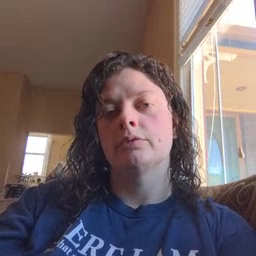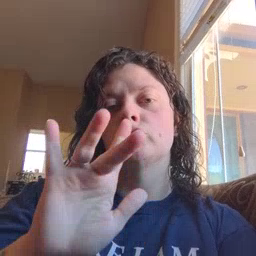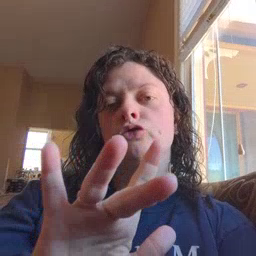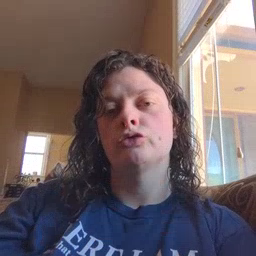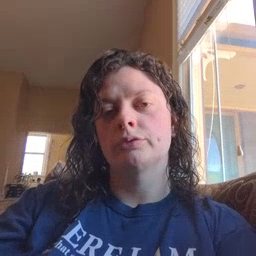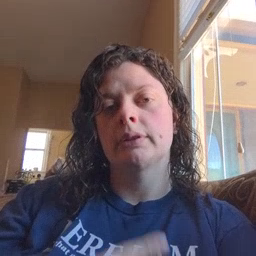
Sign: touch